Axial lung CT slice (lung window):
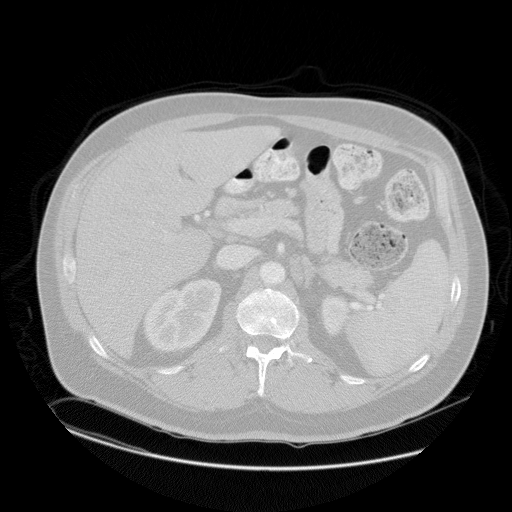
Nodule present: no